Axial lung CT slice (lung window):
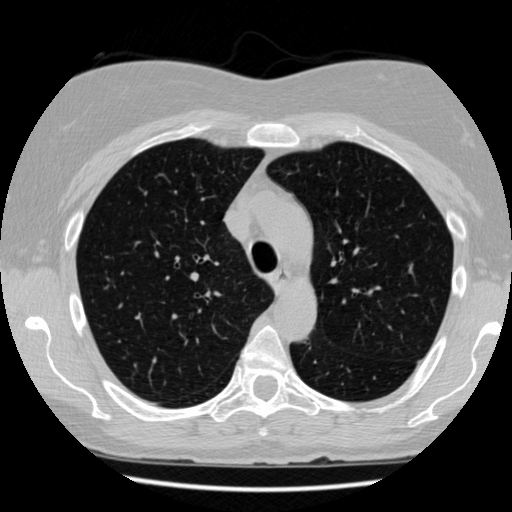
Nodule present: no